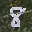
Label: 8